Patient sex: F
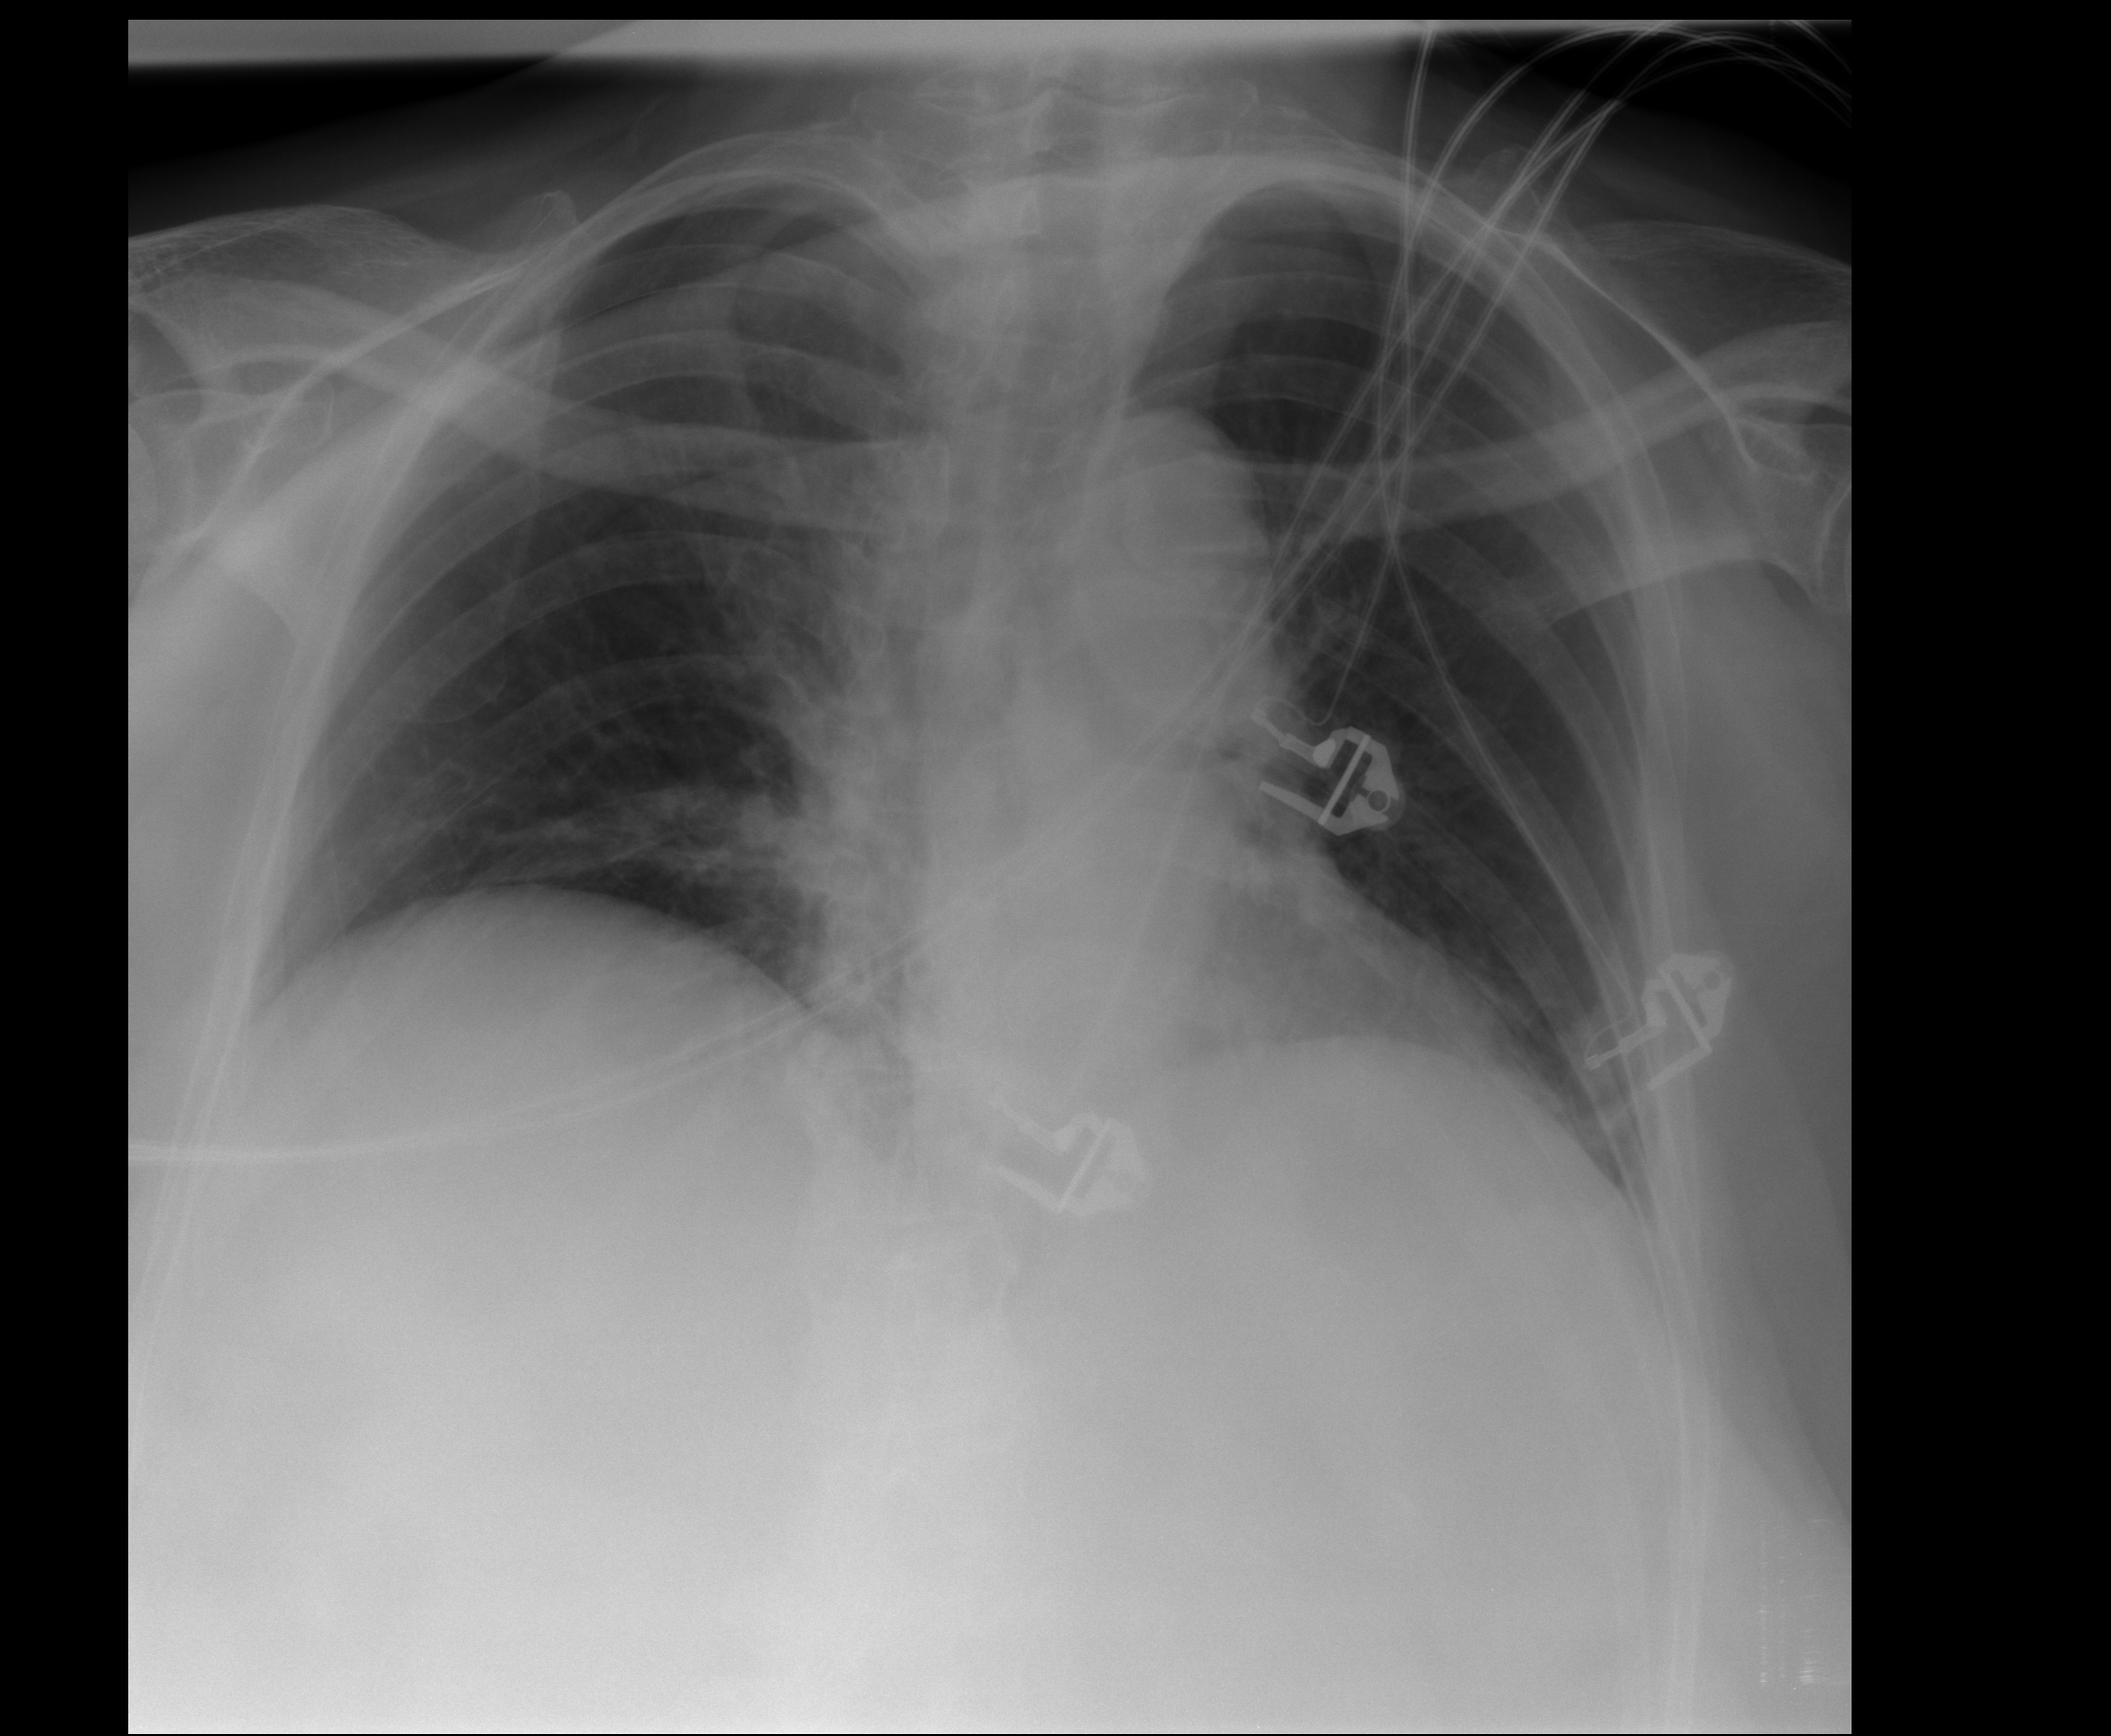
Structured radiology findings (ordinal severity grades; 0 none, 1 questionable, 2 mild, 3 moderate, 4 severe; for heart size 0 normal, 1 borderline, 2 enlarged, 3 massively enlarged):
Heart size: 1
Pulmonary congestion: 1
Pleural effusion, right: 0
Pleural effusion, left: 0
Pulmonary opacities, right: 1
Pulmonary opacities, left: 0
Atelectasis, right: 0
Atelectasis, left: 1